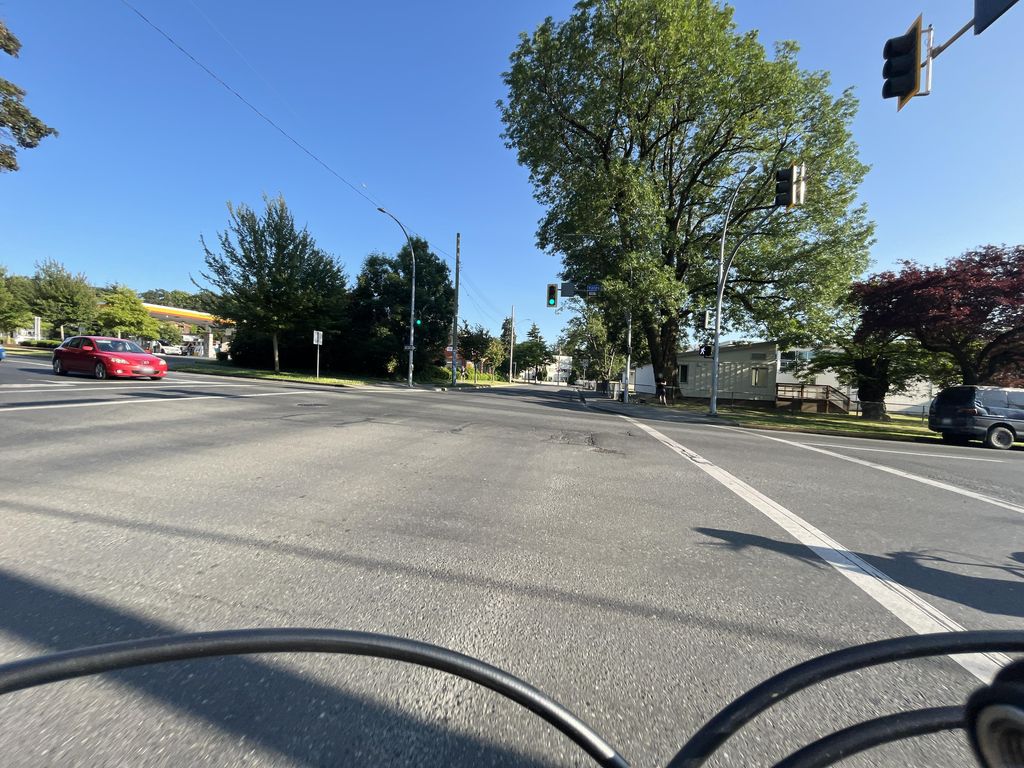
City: victoria